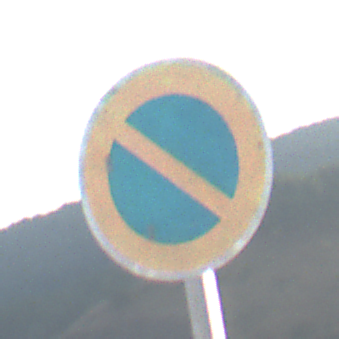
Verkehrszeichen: EingeschraenktesHalteverbot
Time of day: SunriseSunset
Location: Outdoor (Nature)
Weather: Clear
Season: NotSpecified
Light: Natural